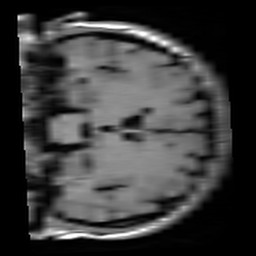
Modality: T1w
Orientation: coronal
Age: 33
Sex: female
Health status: healthy
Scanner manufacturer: siemens
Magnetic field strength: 3 T
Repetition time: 4.1 s
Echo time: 0.0085 s